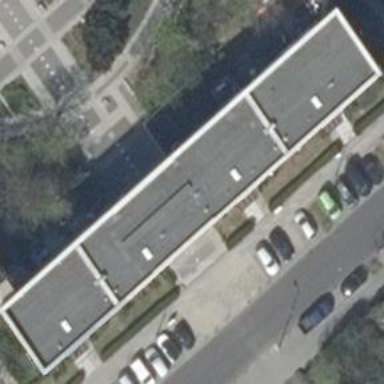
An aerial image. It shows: Flat-roofed apartment building.